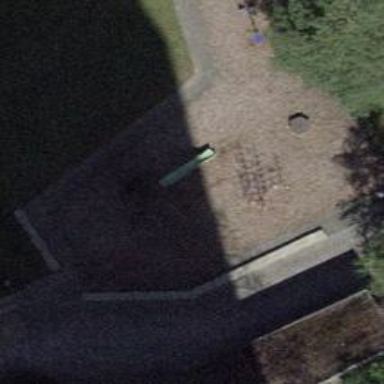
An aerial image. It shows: Playground area for leisure activities on the land.